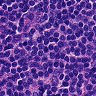
Metastatic tissue present: no